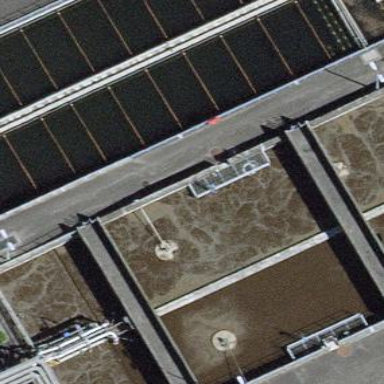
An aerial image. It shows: Image of wastewater.